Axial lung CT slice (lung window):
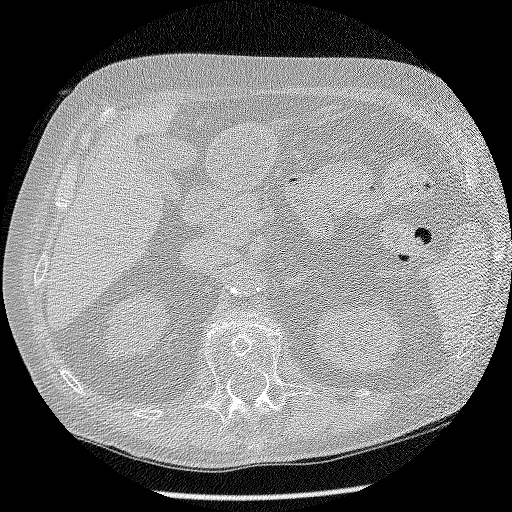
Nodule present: no